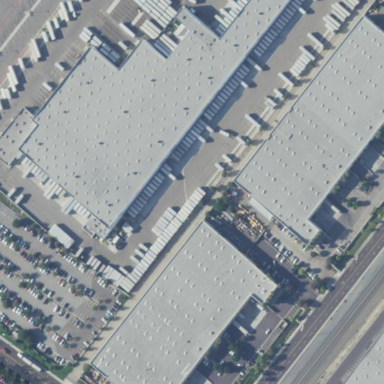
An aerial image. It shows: Warehouse.